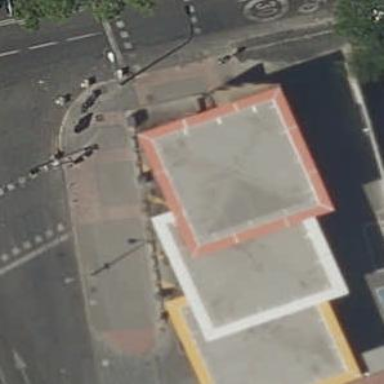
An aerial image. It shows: Metal grey roof.